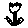
Label: flower